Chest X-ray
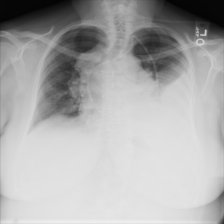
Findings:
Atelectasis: negative
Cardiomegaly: negative
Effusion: negative
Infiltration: negative
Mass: negative
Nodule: negative
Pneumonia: negative
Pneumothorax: negative
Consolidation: negative
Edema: negative
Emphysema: negative
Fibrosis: negative
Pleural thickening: negative
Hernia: negative